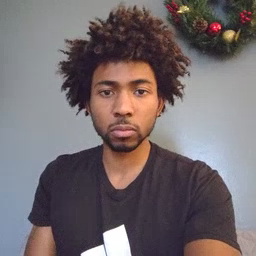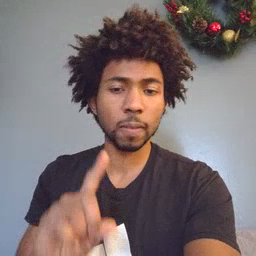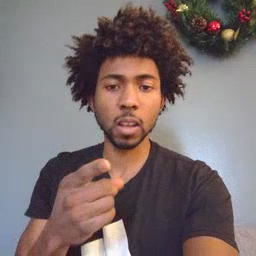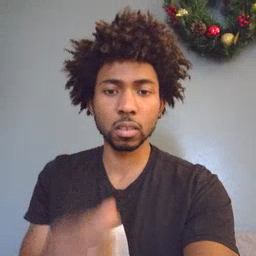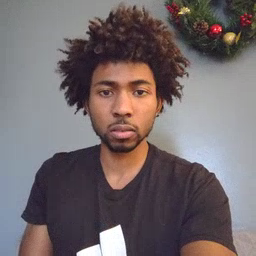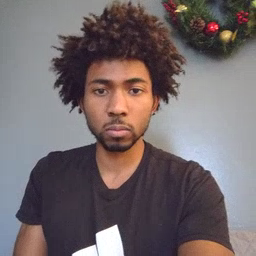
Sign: first